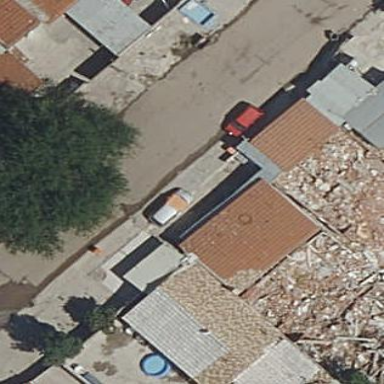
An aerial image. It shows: Residential building.